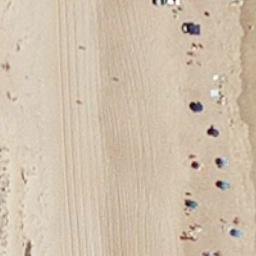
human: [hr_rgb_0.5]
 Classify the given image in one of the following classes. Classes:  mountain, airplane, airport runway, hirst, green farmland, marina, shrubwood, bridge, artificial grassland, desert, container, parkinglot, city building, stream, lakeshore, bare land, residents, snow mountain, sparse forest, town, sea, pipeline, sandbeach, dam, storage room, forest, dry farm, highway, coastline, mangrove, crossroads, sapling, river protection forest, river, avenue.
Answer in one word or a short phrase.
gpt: sandbeach